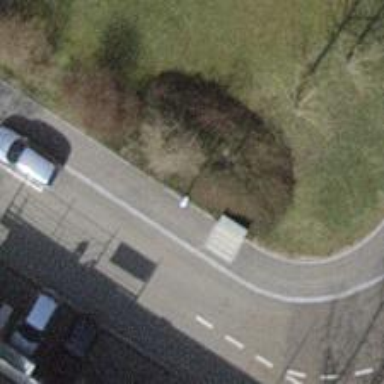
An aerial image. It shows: Street cabinet.